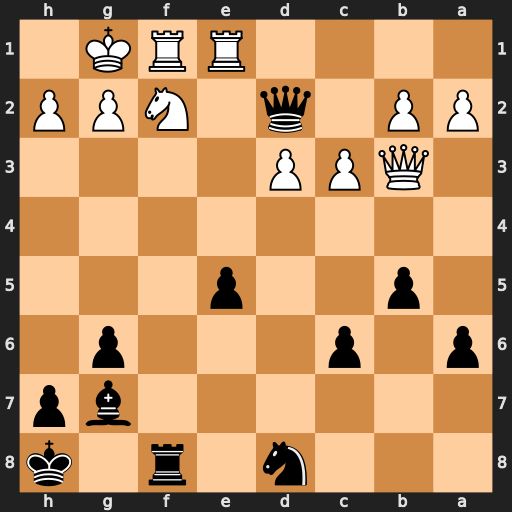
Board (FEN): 3n1r1k/6bp/p1p3p1/1p2p3/8/1QPP4/PP1q1NPP/4RRK1
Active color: b
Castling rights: -
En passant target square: -
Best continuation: Rxf2 Rxf2 Qxe1+